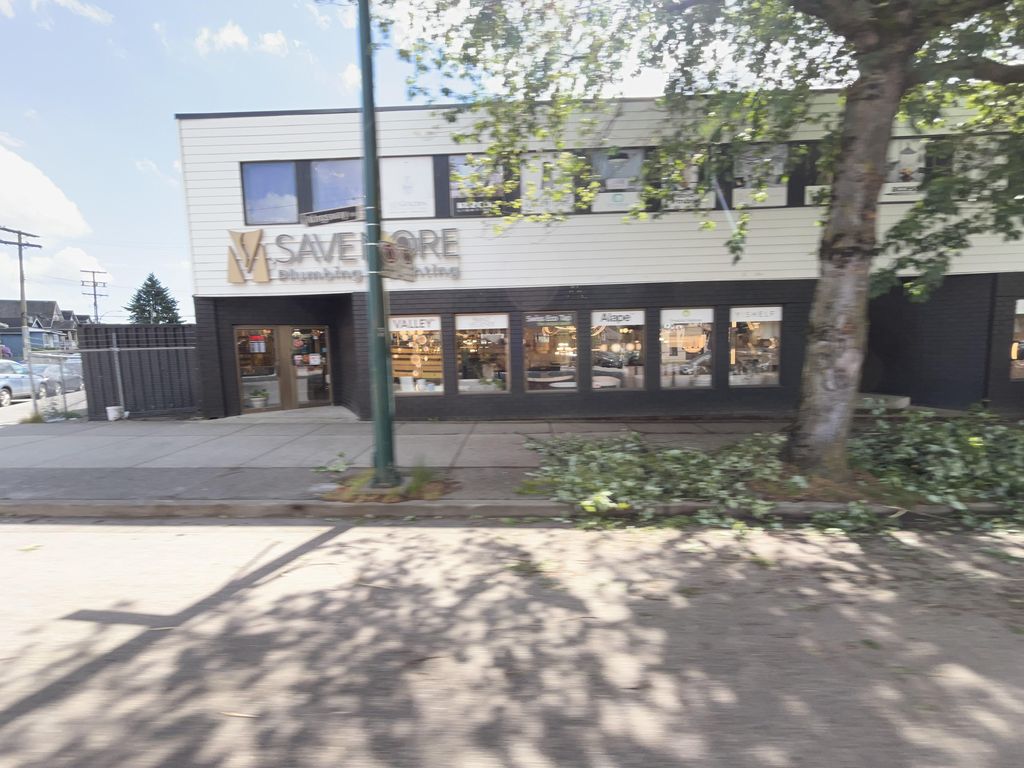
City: vancouver